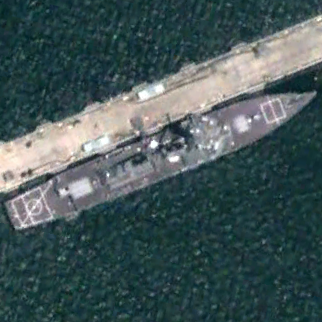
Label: destroyer